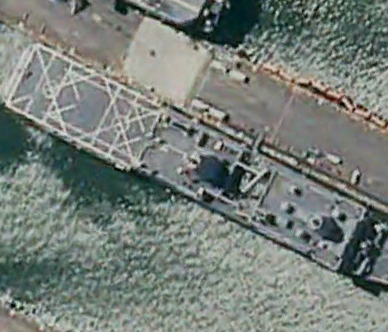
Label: combat